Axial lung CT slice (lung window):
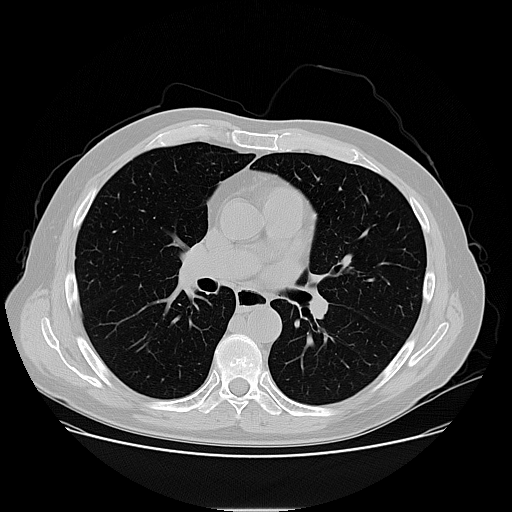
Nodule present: no